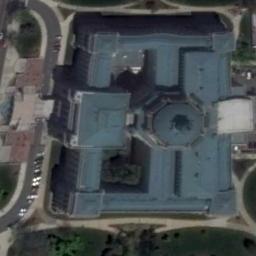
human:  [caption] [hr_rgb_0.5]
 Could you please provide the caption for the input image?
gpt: There are many trees in front of the church .

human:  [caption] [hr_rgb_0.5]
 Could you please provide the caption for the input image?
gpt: There is a church with a blue roof .

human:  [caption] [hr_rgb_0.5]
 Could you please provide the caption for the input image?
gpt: The church with an octagon tower and the rest of the church has some gray roofs .

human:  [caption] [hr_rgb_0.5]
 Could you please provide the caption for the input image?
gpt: A church with a blue roof with a blue tower on the roof, Surrounded by trees and parked vehicles .

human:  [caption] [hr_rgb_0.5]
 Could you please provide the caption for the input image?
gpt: Many cars are near the church .